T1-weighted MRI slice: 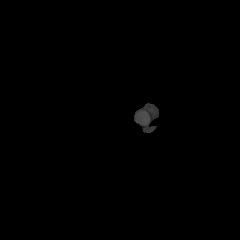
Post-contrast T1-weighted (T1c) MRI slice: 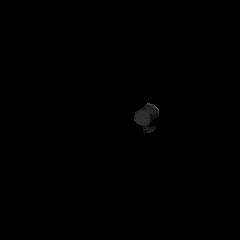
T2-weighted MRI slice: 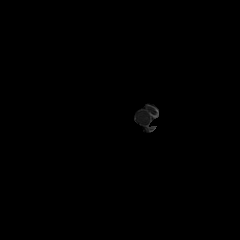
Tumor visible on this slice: no